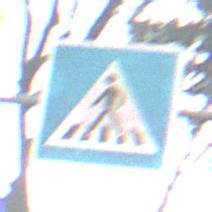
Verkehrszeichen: FussgaengerueberwegRechts
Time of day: MorningAfternoon
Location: Outdoor (Urban)
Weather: PartlyCloudy
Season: NotSpecified
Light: Natural